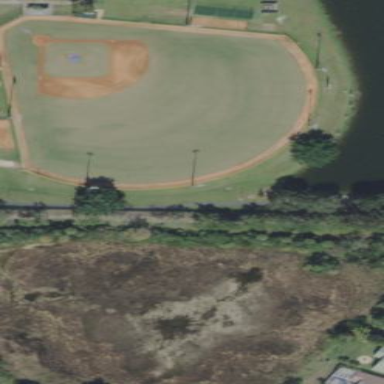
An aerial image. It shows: Baseball pitch for leisure land.